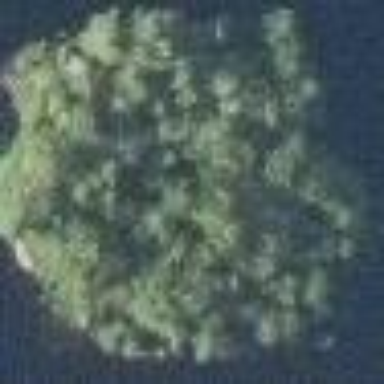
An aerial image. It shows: Island.